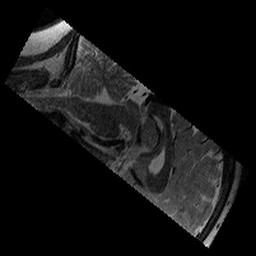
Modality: T2w
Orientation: sagittal
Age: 9
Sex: male
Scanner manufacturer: siemens
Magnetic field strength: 3 T
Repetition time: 9.23 s
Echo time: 0.067 s